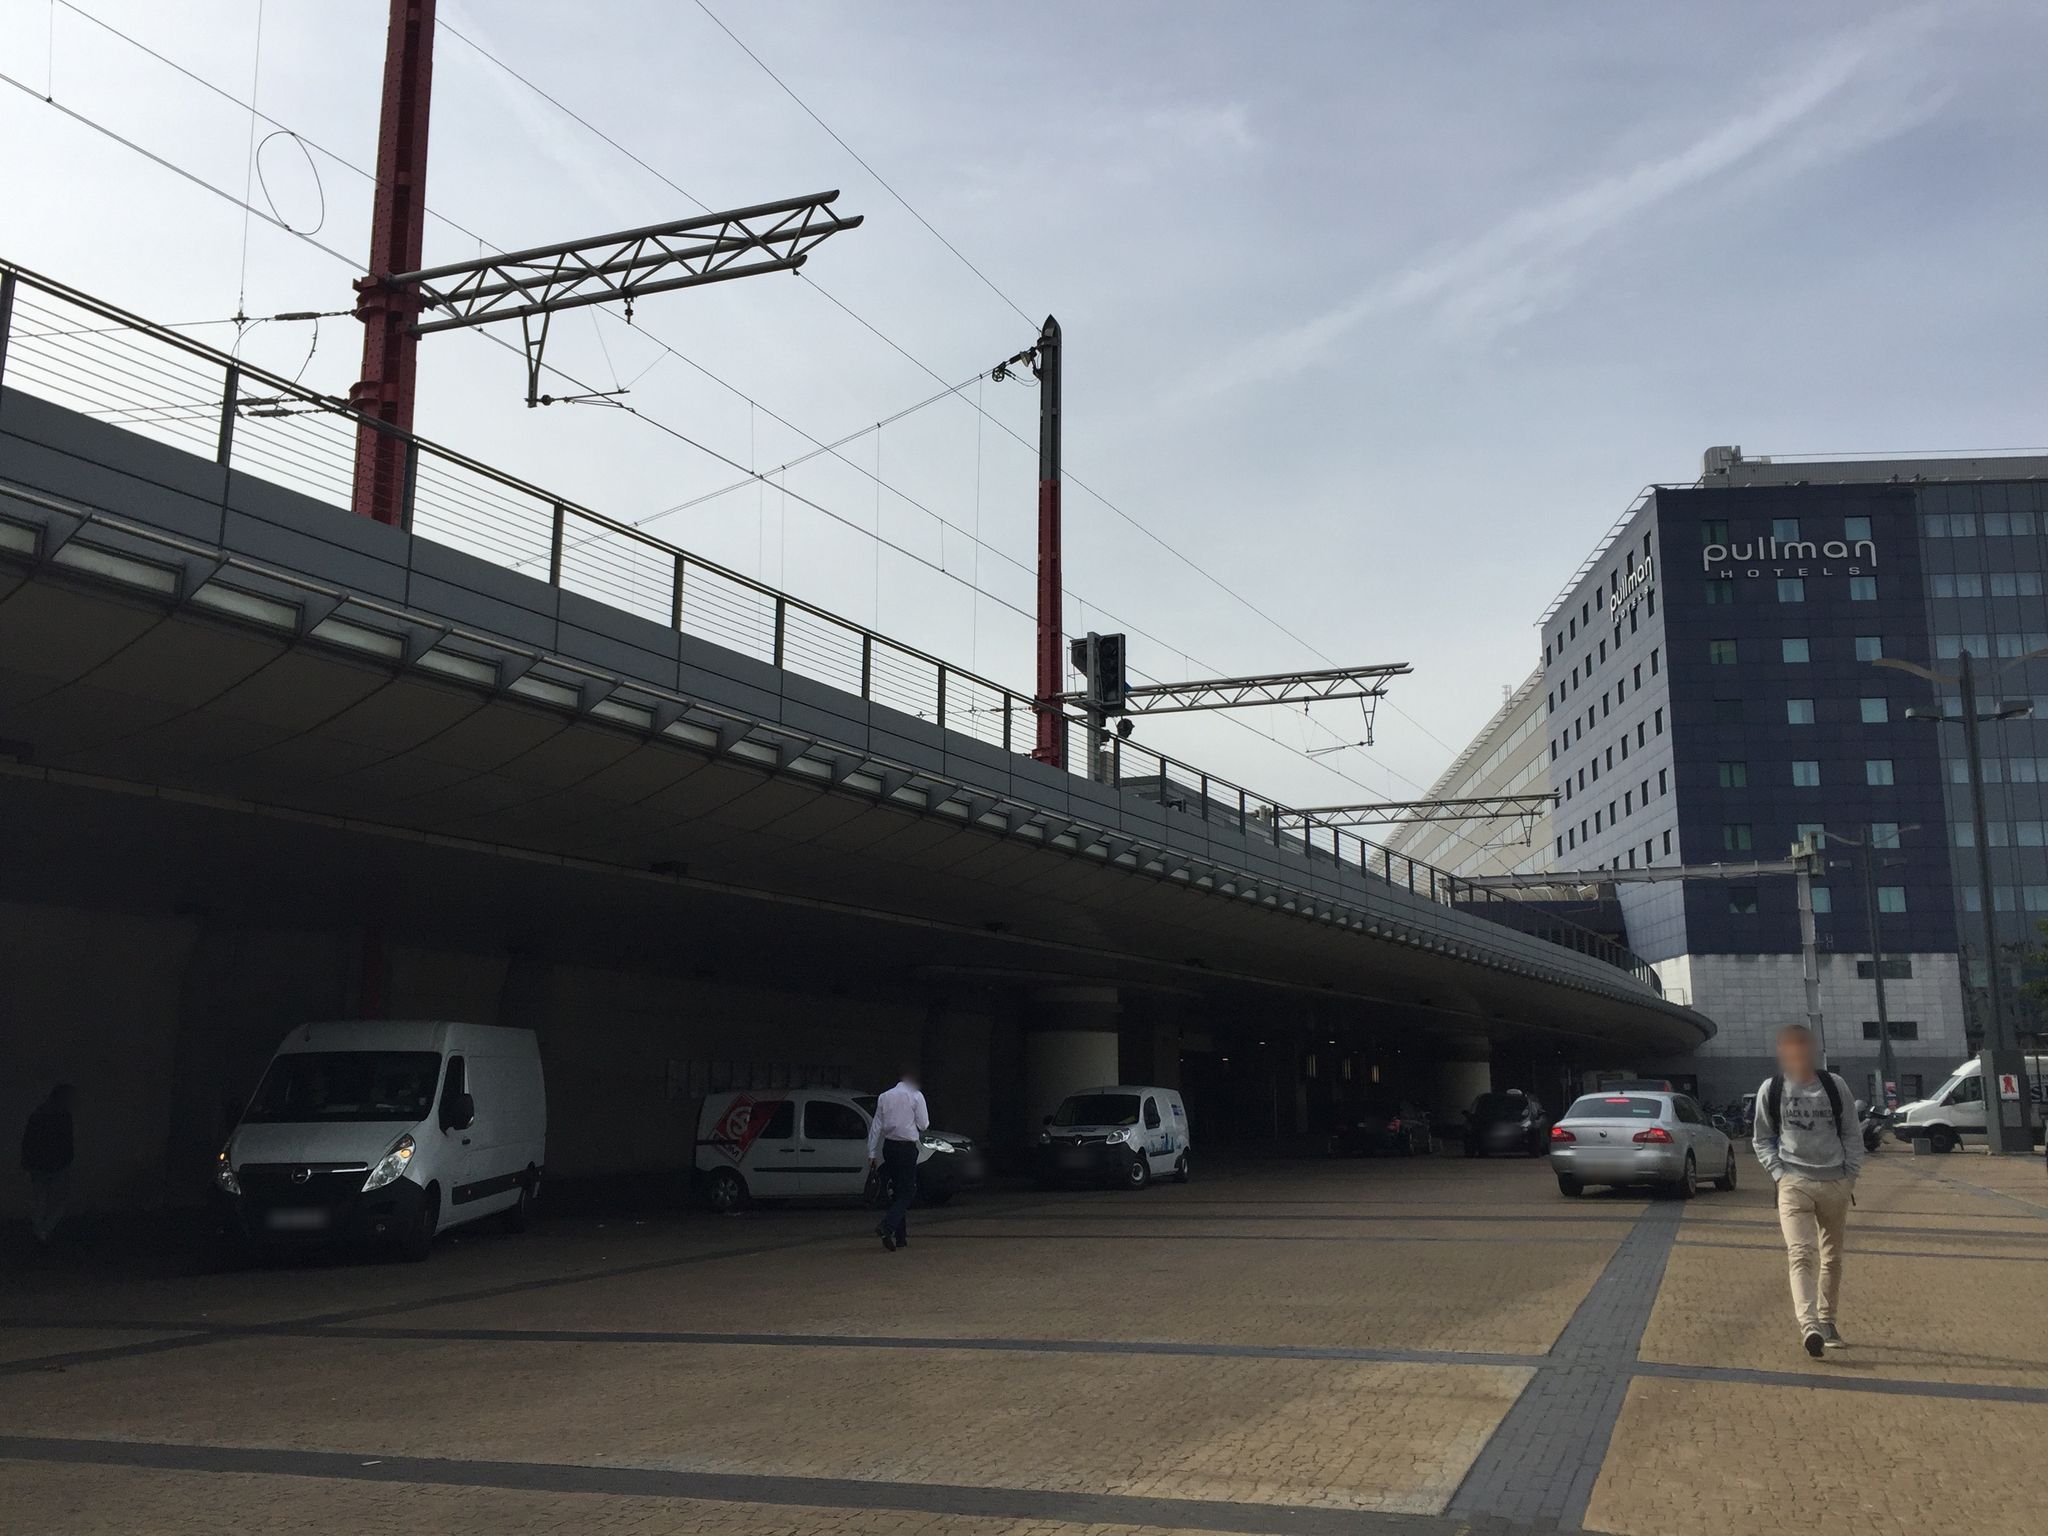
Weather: clear
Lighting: day
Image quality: good
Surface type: driving surface
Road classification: pedestrian, footway
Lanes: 2
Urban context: urban centre
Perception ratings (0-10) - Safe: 2.23, Lively: 5.58, Beautiful: 2.76, Boring: 5.12, Depressing: 6.87, Wealthy: 4.4